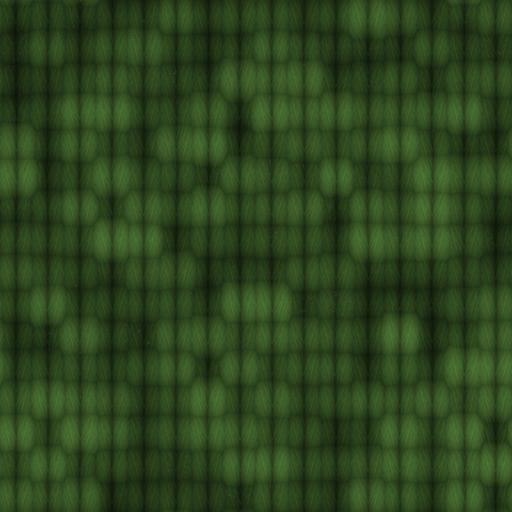
Tags: blue fabric towel weave wool woven